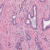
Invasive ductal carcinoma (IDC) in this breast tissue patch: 1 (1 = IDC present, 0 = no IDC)